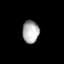
Tissue: lung
Cell type: Endothelial cells
Senescence score: 0.5798
Nuclear area (px): 366
Mean DAPI intensity: 173.577